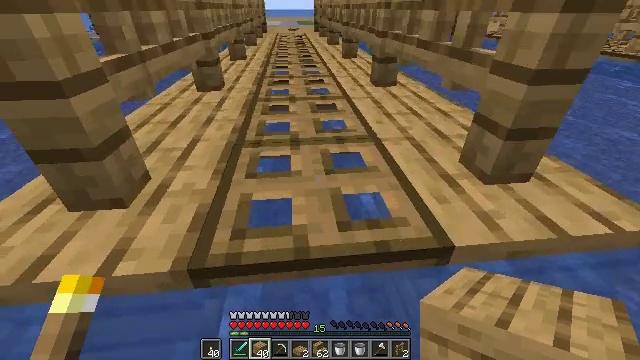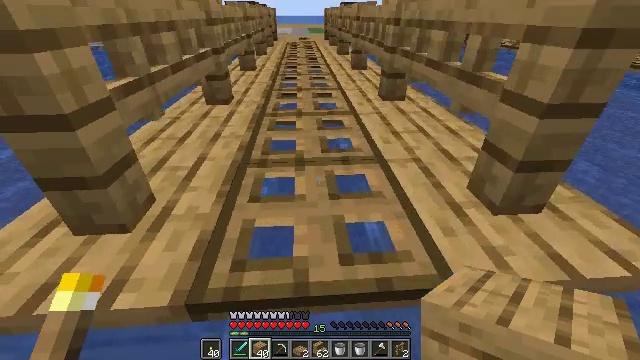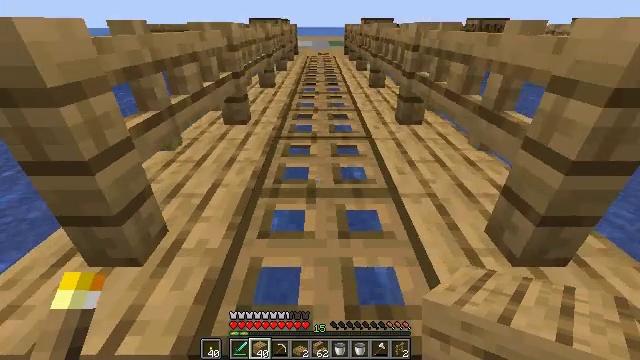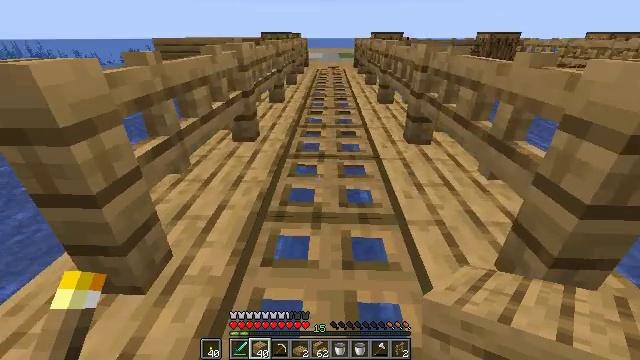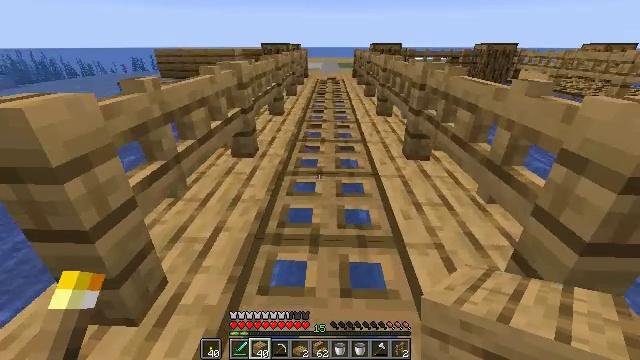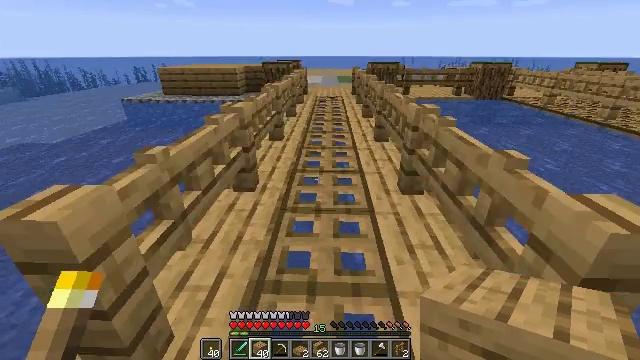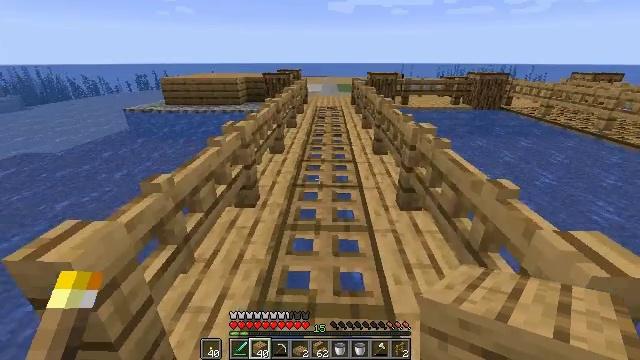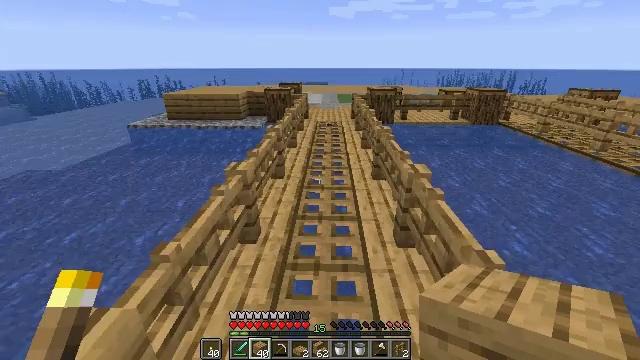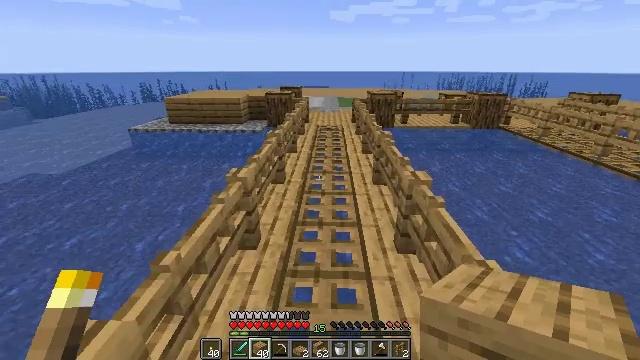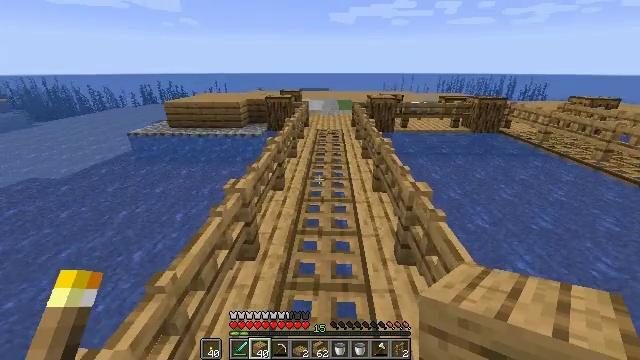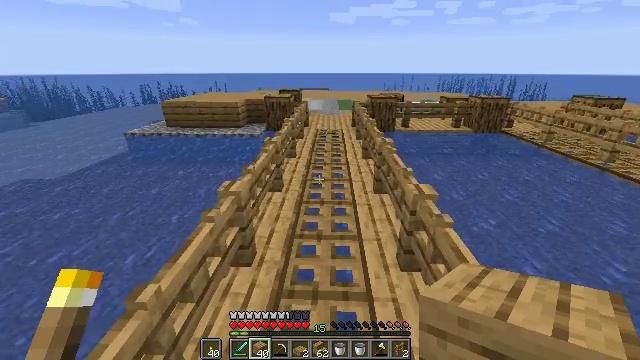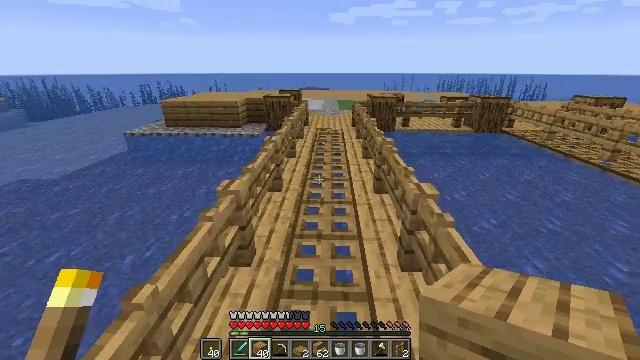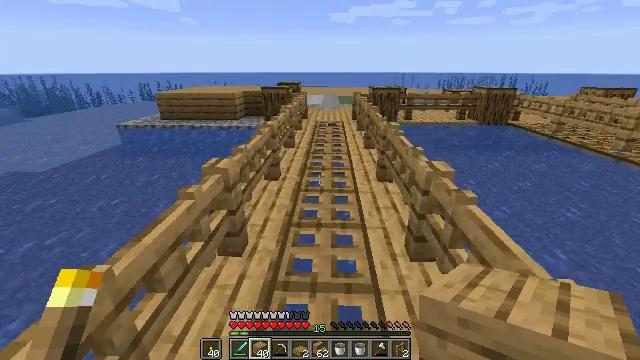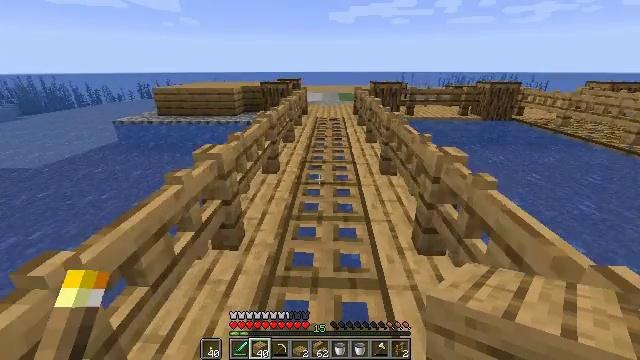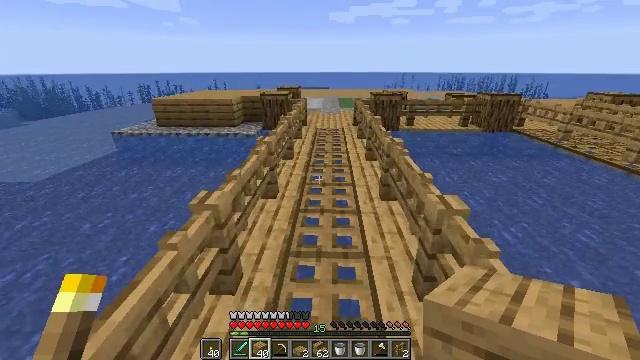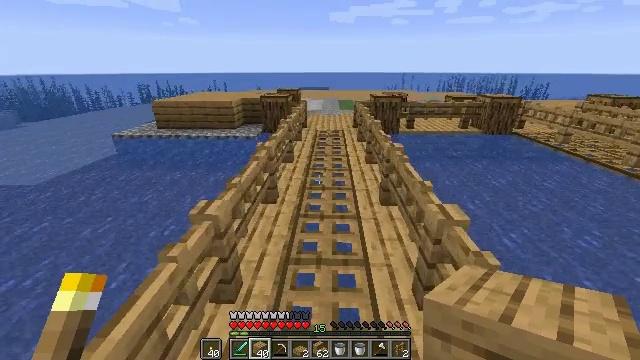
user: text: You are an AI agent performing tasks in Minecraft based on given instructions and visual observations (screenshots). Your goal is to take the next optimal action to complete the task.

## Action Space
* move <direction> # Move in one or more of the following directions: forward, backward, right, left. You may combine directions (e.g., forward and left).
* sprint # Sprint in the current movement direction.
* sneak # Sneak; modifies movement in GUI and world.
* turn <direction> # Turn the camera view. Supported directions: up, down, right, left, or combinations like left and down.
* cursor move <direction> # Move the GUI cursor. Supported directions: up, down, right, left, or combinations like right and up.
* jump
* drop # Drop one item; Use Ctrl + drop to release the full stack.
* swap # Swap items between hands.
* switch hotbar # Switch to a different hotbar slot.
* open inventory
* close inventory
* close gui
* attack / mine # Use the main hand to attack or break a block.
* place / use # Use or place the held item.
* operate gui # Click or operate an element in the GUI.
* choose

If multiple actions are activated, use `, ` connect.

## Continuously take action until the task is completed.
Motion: motion action
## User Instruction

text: Remove the oak trapdoor from its place.
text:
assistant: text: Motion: move forward, turn left, jump
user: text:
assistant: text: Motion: move forward, turn left and up, jump
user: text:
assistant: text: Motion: move forward, turn left and up, jump
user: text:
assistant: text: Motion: move forward, turn up, jump
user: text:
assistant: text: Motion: move forward, turn up, jump
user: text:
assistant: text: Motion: move forward, sprint, turn up, jump
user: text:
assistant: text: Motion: move forward, sprint, jump
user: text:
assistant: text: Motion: move forward, sprint, jump
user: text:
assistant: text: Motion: move forward, sprint, jump
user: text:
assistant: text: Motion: move forward, sprint, jump
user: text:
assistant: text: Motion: move forward, jump
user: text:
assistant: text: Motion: move forward, jump
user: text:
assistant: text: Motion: move forward, jump
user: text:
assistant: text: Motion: move forward, jump
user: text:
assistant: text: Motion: move forward, jump
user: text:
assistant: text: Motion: move forward, sprint, jump
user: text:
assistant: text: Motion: move forward, sprint, jump
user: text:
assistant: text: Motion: move forward, sprint, jump
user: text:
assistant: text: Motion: move forward, jump
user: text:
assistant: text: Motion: move forward, jump
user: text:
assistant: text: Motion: move forward, jump
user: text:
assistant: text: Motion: move forward, turn down, jump
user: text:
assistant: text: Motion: move forward, turn down, jump
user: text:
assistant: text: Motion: move forward, turn down, jump
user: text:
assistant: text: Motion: move forward, jump
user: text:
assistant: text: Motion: move forward, sprint, turn down, jump
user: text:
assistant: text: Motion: move forward, sprint, jump
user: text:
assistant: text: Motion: move forward, sprint, jump
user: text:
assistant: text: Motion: move forward, sprint, turn down, jump
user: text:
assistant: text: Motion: move forward, turn down, jump